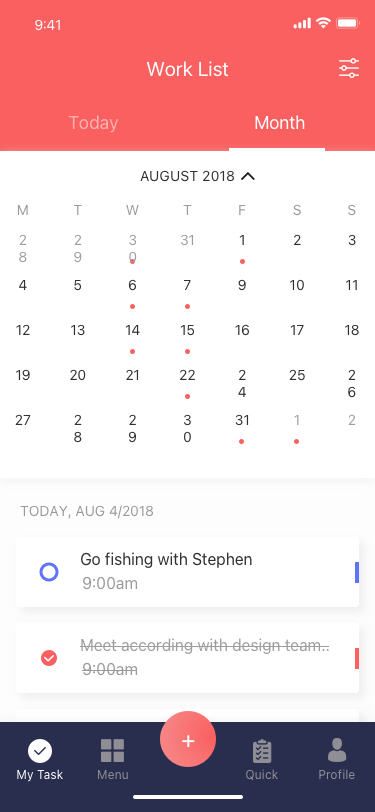
Text in this UI design:
Go fishing with Stephen
9:00am
Go fishing with Stephen
9:00am
Meet according with design team..
9:00am
Today, Aug 4/2018
Tomorrow,Aug 5/2018
Profile
Quick Note
Menu
My Task
+
Today
Month
Work List
August 2018
M
W
F
T
T
S
S
28
30
1
29
31
2
3
4
6
9
5
7
10
11
12
14
16
13
15
17
18
19
21
24
20
22
25
26
27
29
31
28
30
1
2